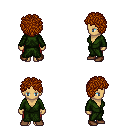
a pixel art fantasy rpg character, female body template, human, tanned skin, green robe, red pants, brunette curly afro hairstyle, brown shoes, four views (front, back, left, right), 2x2 character sprite sheet, small pixel art, hard edges, no anti-aliasing